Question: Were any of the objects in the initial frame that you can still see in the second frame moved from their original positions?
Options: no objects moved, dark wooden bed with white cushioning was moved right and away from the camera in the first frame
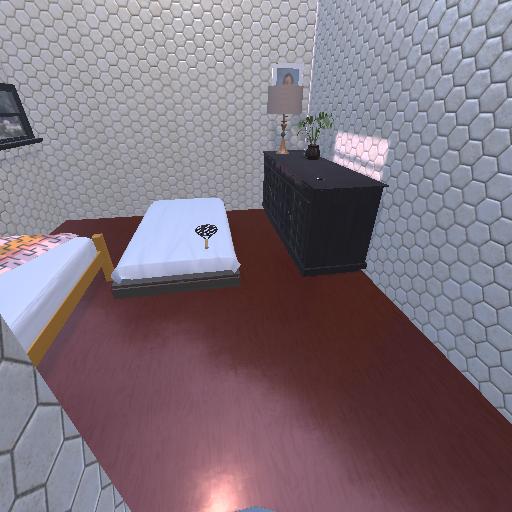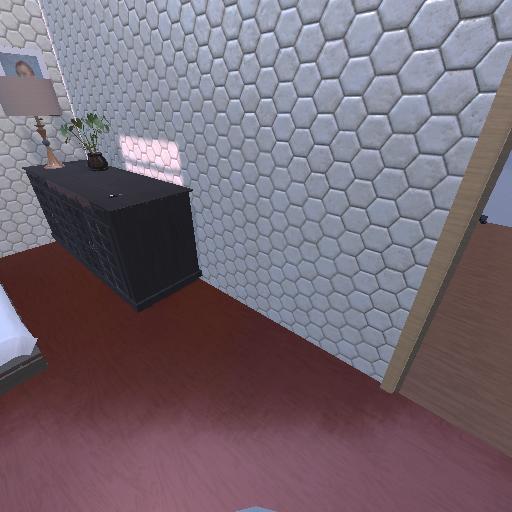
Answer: no objects moved